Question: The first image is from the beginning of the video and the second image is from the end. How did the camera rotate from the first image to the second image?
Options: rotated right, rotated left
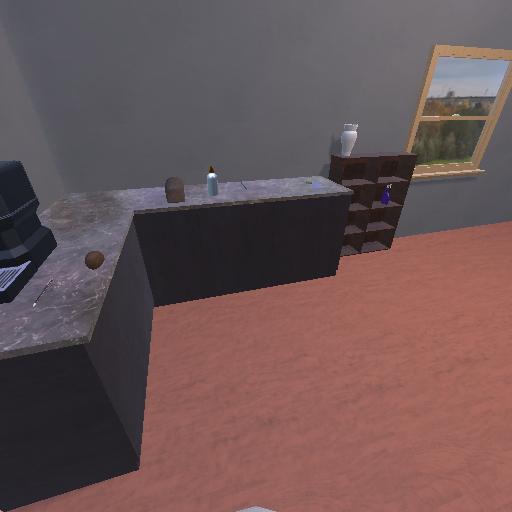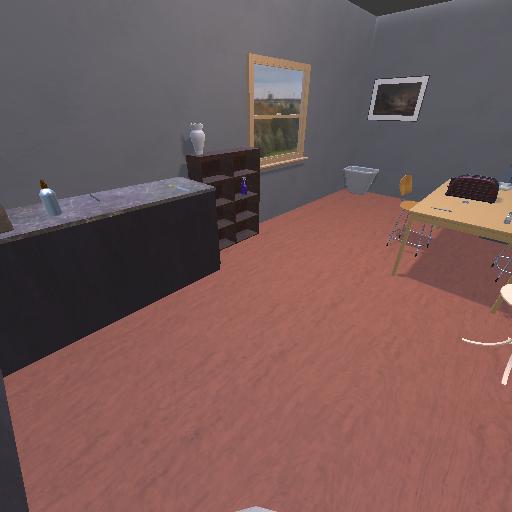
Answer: rotated right